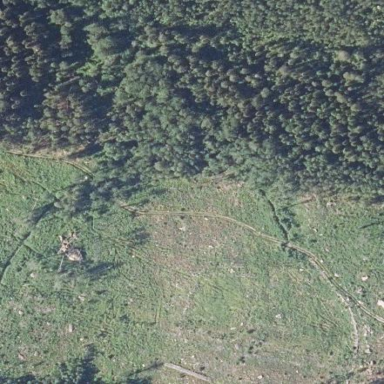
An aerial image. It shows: Clearcut area with scrub vegetation. It appears to be area used for logging.